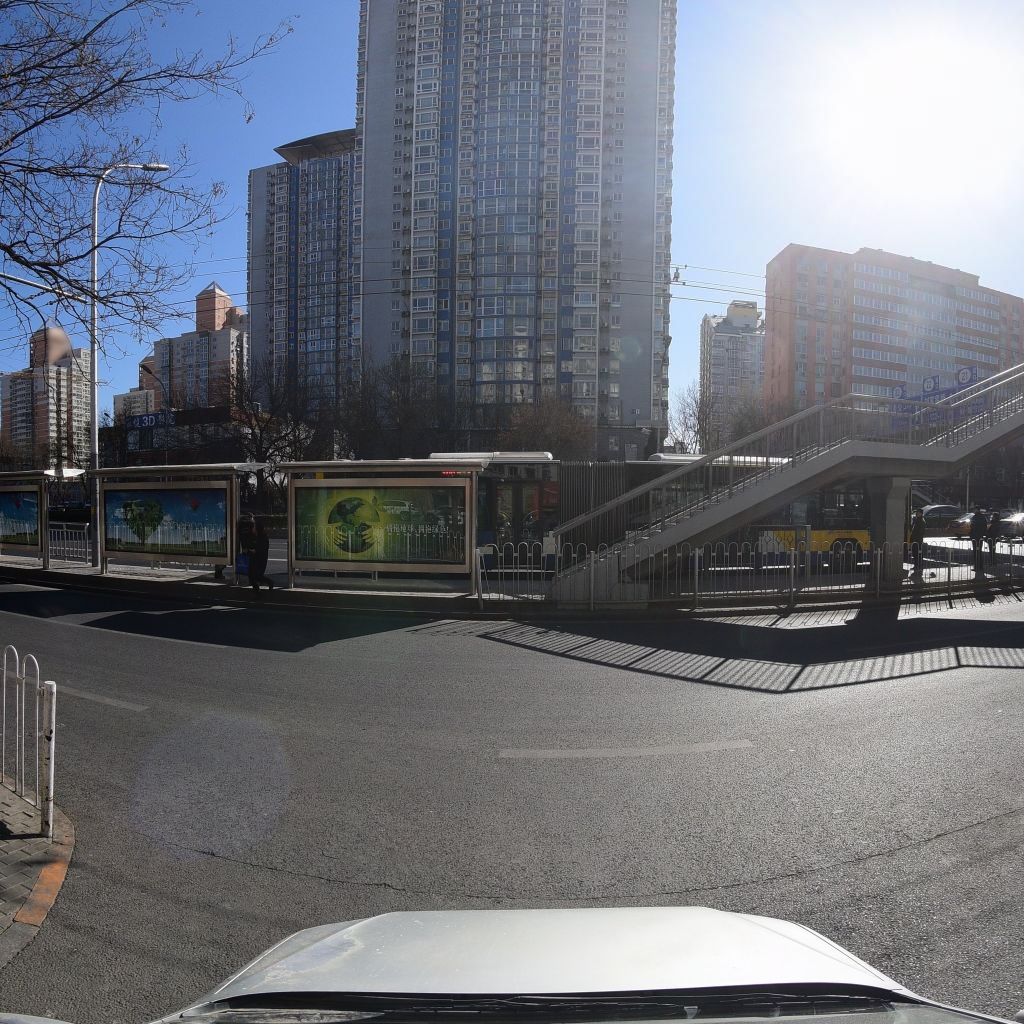
Region: Fengtai
Road damage annotations: transverse crack